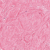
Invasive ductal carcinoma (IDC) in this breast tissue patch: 0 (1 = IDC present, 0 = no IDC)